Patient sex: M
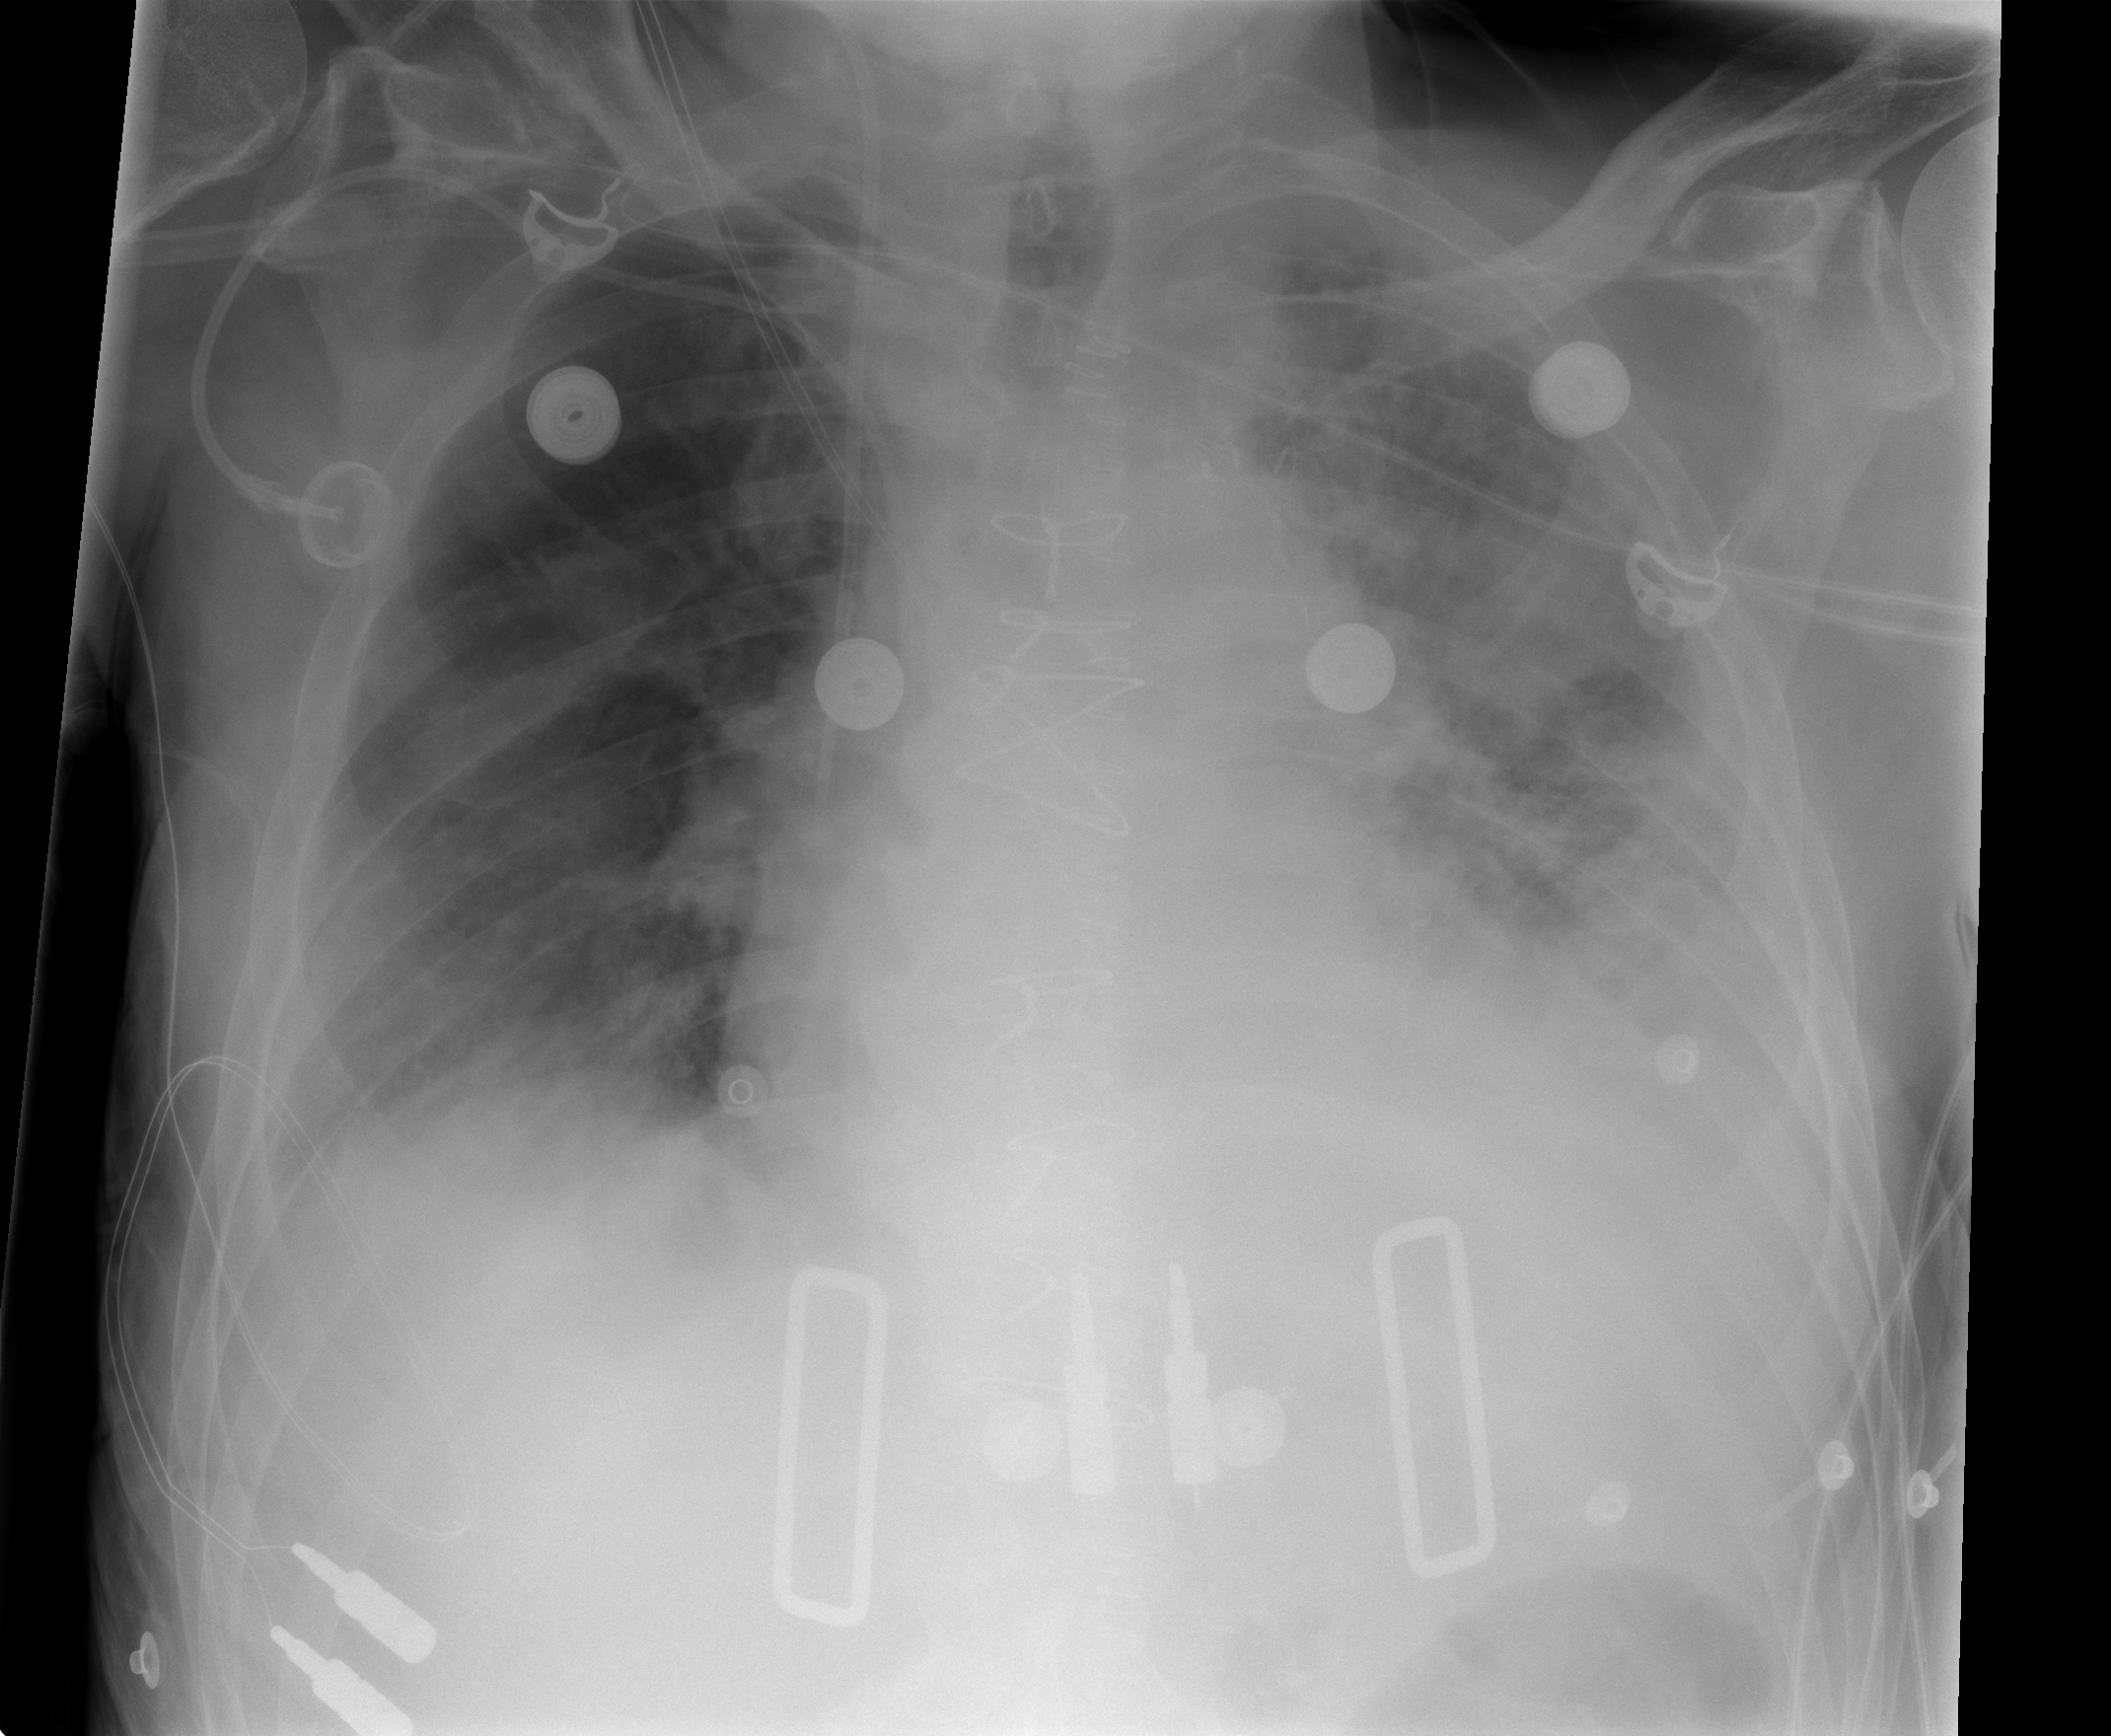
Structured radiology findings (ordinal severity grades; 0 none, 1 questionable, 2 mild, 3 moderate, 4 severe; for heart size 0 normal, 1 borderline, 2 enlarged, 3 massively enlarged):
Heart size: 2
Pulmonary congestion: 3
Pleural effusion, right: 0
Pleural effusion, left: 3
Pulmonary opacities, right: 1
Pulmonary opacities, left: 3
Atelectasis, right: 0
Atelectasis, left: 3